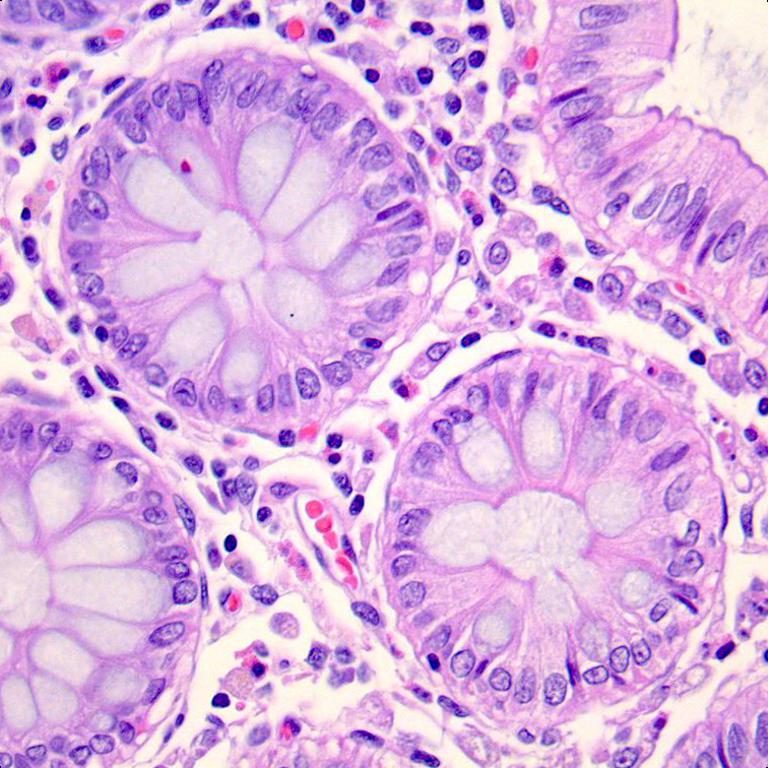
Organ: colon
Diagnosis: benign